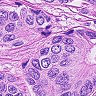
Metastatic tissue present: yes